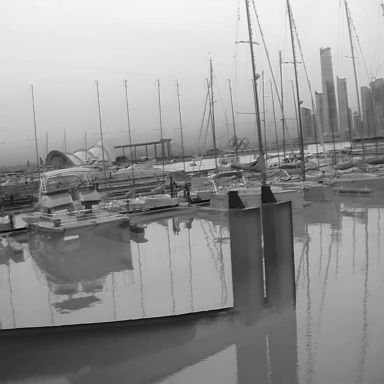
There is a canoe in the infrared image.